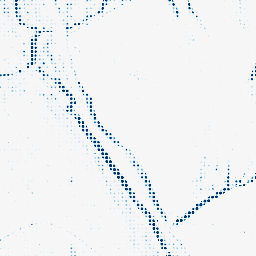
Category: morphological
Decomposition family: morphological_rect
Decomposition parameters: operation: closing
width: 10
height: 3
Upsampling method: sinc_blackman
Upsampling parameters: scale: 8
kernel_size: 4
Upsampling scale: 8